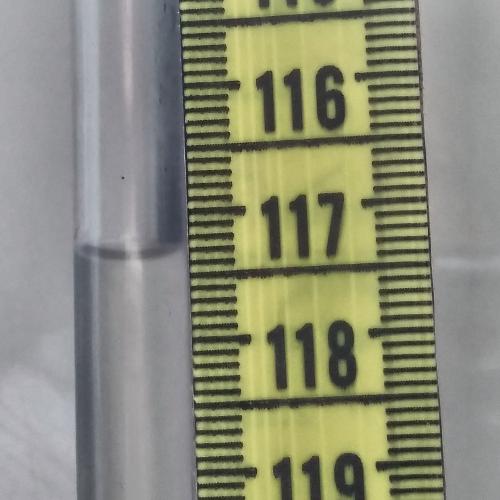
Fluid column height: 117.3 cm